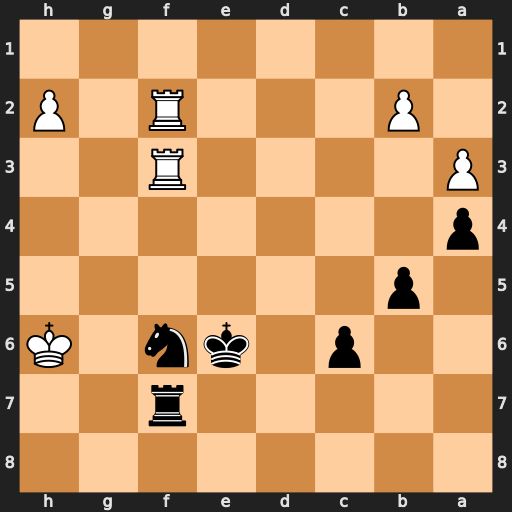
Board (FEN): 8/5r2/2p1kn1K/1p6/p7/P4R2/1P3R1P/8
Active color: b
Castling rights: -
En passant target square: -
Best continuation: Ng4+ Kg5 Nxf2